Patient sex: M
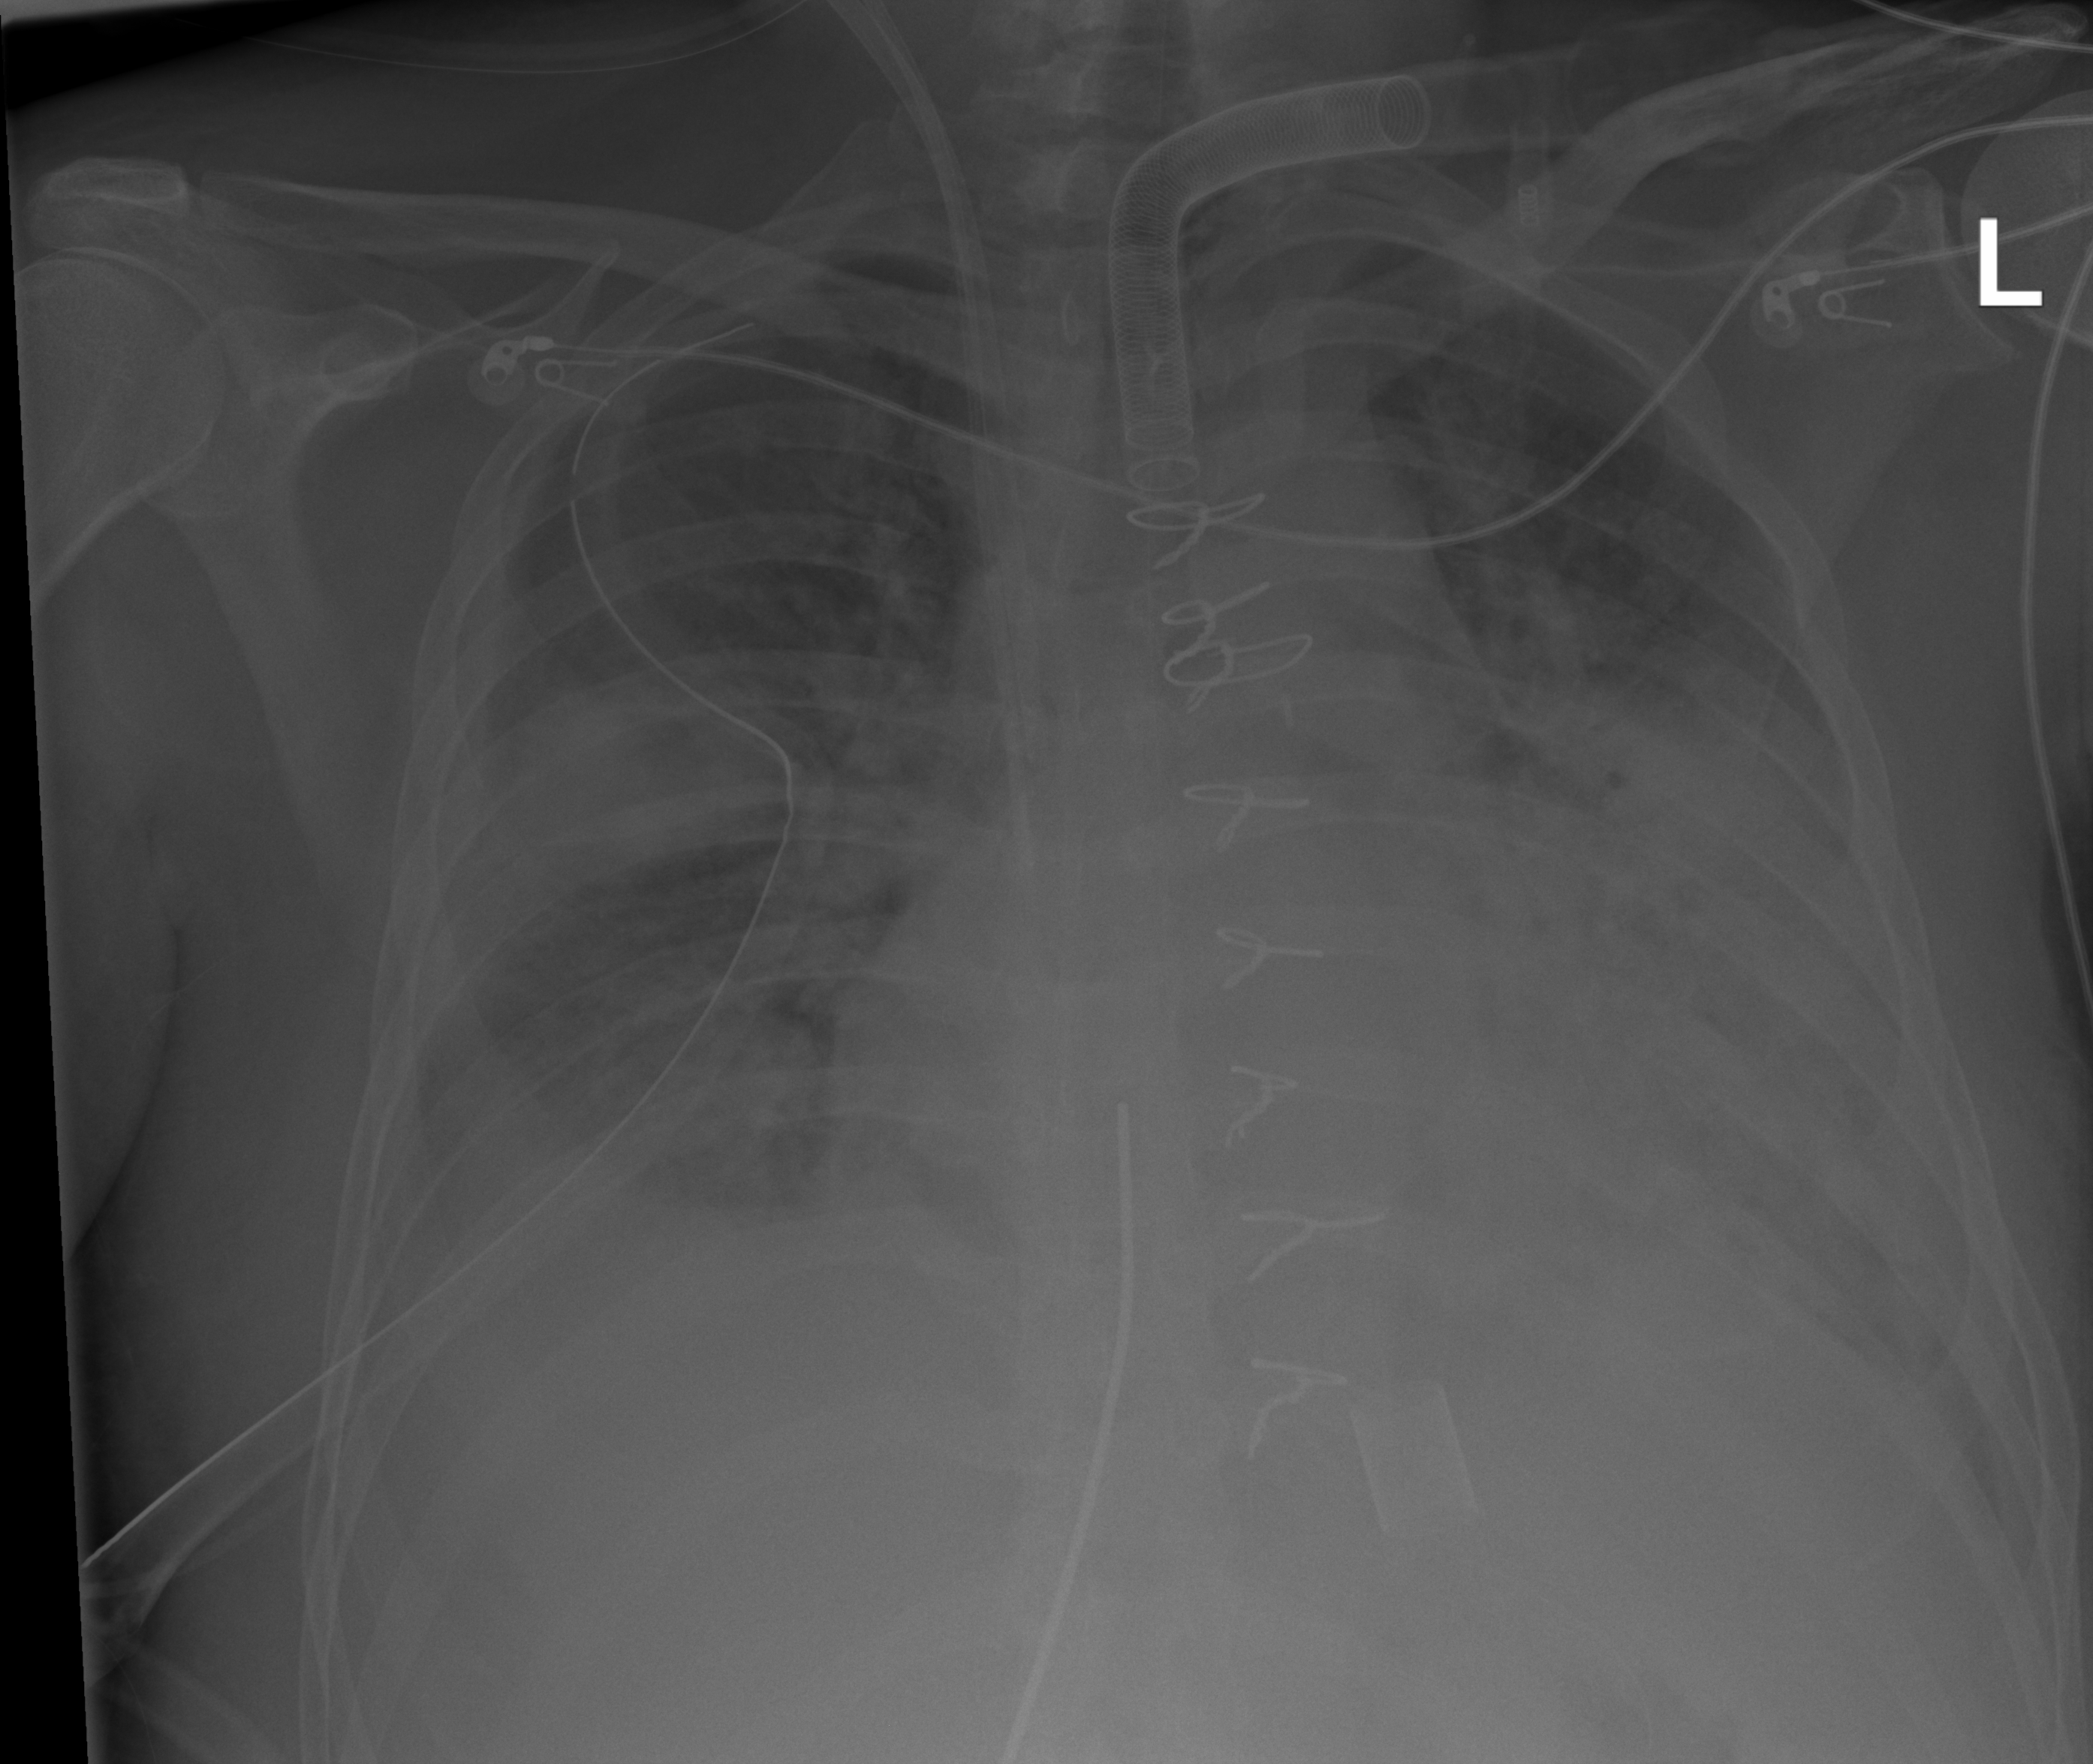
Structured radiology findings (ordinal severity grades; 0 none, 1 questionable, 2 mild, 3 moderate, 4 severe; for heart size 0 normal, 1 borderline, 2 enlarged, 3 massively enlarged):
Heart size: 2
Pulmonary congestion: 2
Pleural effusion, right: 2
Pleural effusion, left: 3
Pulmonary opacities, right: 2
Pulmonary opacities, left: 2
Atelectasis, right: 2
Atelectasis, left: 4